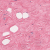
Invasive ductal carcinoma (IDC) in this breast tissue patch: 0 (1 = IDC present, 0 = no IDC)